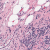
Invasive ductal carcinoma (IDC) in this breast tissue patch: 0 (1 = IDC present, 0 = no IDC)